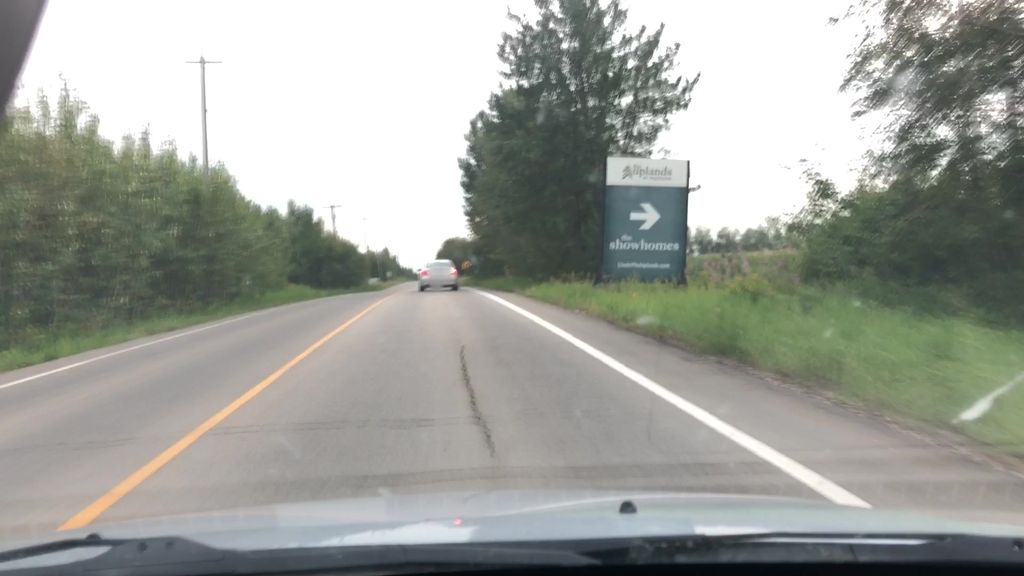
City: edmonton